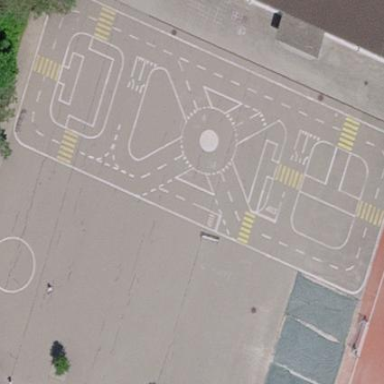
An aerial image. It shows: Driving school.